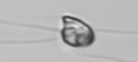
Label: flagellate_morphotype1